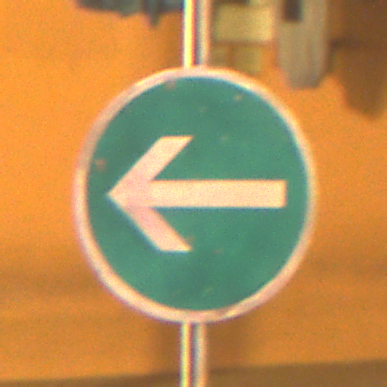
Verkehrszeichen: VorgeschriebeneFahrtrichtungHierLinks
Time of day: Night
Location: Outdoor (Urban)
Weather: Clear
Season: NotSpecified
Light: Artificial